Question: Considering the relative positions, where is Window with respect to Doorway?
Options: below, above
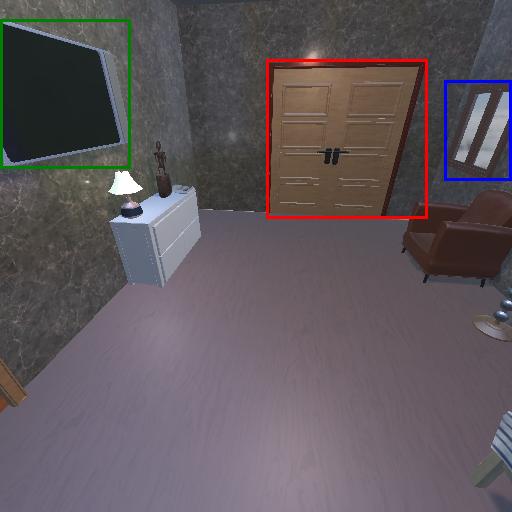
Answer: below